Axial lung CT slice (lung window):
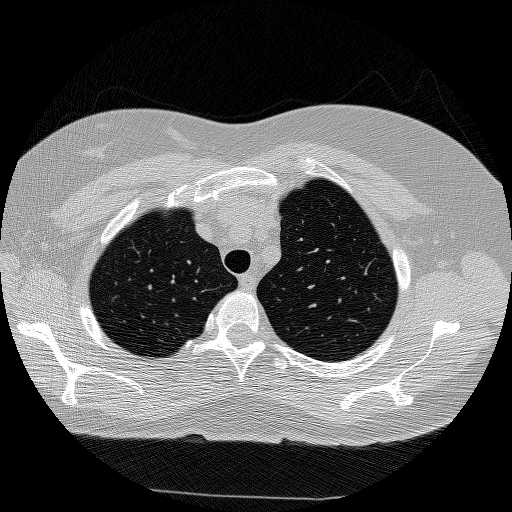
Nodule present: no